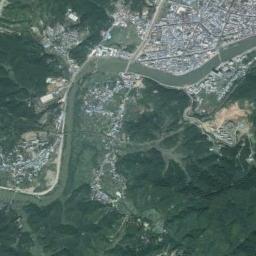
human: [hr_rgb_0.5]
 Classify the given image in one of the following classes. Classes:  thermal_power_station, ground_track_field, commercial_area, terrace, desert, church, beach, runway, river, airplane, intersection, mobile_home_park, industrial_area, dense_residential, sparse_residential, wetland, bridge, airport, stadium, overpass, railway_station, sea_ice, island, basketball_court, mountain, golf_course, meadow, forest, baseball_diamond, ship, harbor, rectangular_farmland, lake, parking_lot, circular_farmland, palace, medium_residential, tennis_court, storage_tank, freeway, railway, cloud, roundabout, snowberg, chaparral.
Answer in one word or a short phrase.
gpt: river